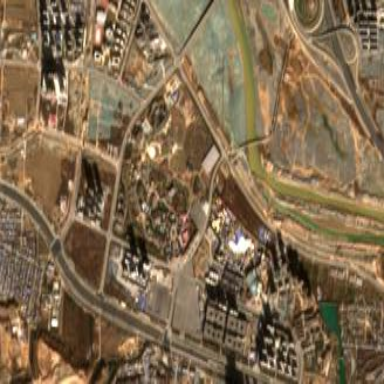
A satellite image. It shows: Theme park.